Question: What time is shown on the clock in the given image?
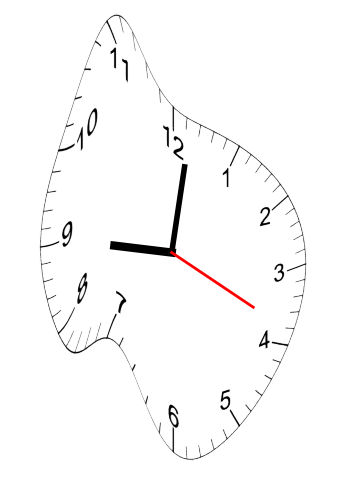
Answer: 09:01:19